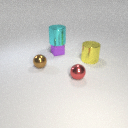
small brown metal sphere to the left of small red metal sphere